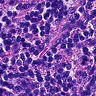
Metastatic tissue present: no